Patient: sex M, age 81
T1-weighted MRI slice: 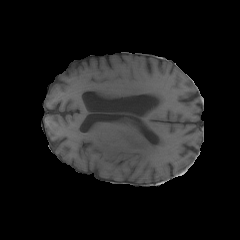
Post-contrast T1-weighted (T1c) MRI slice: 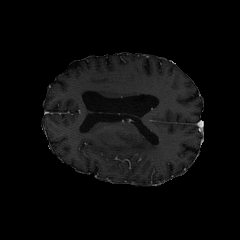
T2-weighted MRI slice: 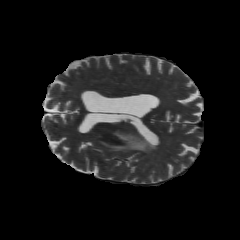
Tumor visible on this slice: yes
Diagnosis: Glioblastoma, IDH-wildtype
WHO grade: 4